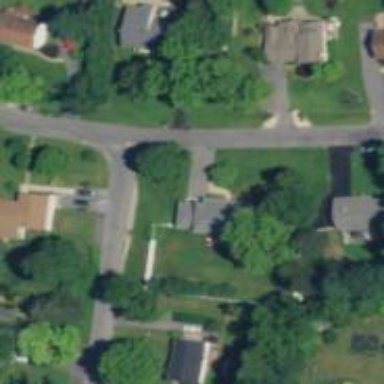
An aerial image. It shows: Neighborhood.